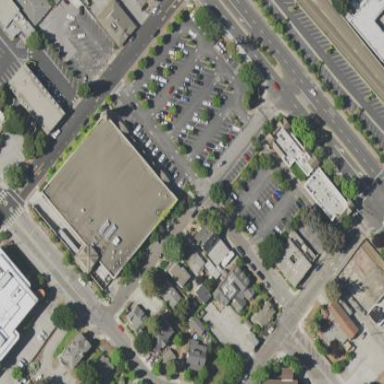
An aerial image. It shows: Retail building housing supermarket.